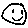
Label: smiley face